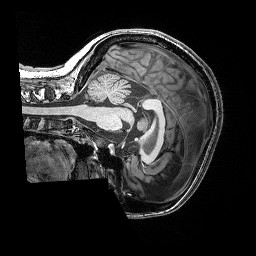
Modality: T1w
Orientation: sagittal
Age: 33
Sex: male
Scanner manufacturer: siemens
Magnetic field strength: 3 T
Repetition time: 2.25 s
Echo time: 0.00418 s